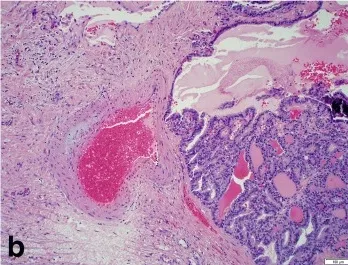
Histologic sections of malignant struma ovarii. Tumor proliferation impinging on vascular structures (b). While the irregular border of the tumor and myxoid degeneration of the vessel wall are suggestive of infiltrative growth, no definitive vascular invasion is identified in the histologic sections reviewed.
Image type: pathology (h&e)